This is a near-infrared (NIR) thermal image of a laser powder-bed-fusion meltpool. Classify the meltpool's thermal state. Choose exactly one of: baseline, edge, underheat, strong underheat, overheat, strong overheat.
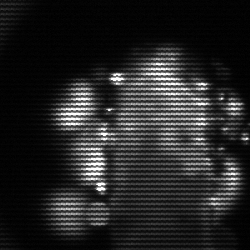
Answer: strong underheat